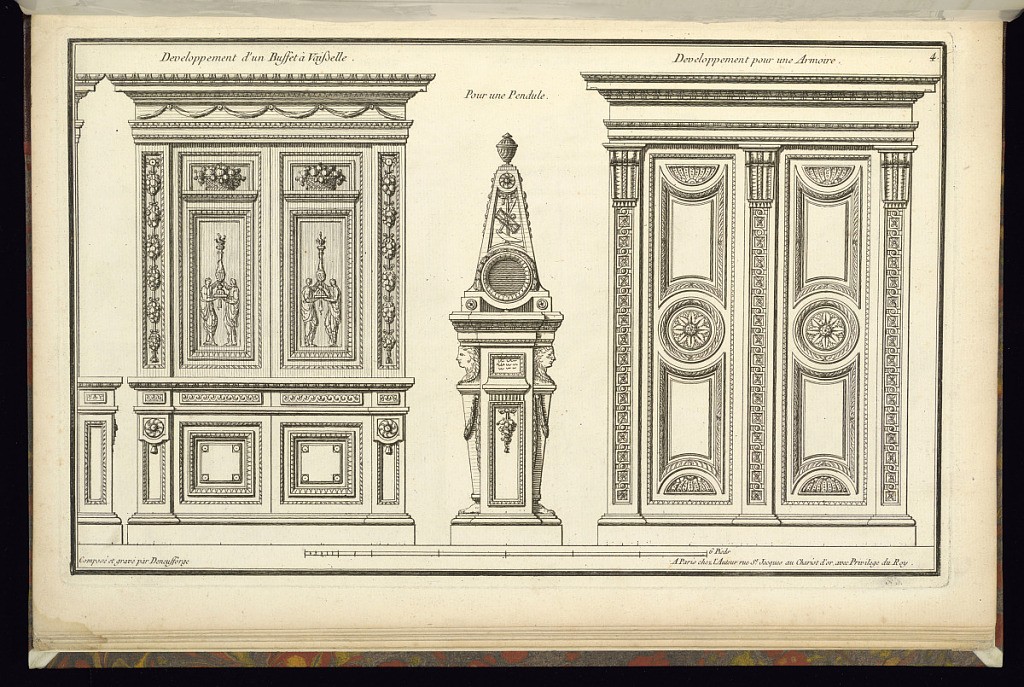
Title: Developpement d'u Buffet à Vaißelle [...] Pour une Pendule [...] Developpement pour une Armoire
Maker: Jean-François de Neufforge, Flemish, 1714–1791
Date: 1768
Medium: Engraving on paper
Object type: Print
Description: Designs for a buffet, a clock, and an armoire. These pieces of furniture are decorated with ornament motifs including egg and dart, lamb tongue, drapery, ribbon twist, floral bouquets, rosettes, reliefs inspired from the antique, terms, and trophies. The plate is signed and numbered.